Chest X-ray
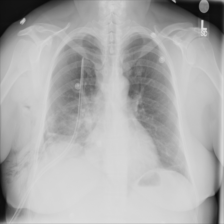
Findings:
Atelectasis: positive
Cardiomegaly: negative
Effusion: negative
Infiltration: negative
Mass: negative
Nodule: negative
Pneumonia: negative
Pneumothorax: positive
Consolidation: positive
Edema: negative
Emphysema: positive
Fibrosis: negative
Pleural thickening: negative
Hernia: negative